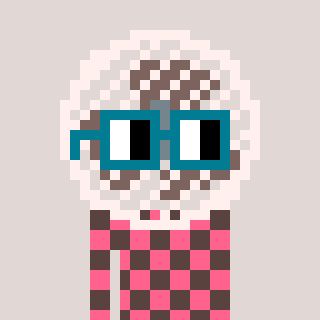
a pixel art character with square dark green glasses, a fan-shaped head and a darkbrown-colored body on a warm background